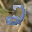
Label: 2